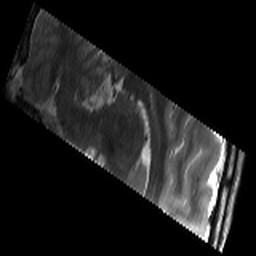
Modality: T2w
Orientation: sagittal
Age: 20
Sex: male
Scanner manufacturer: siemens
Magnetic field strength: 3 T
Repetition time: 8.02 s
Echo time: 0.08 s